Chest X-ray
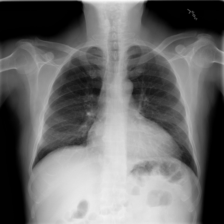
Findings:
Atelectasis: negative
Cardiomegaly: positive
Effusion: positive
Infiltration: positive
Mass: negative
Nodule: negative
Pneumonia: negative
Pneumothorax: negative
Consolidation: negative
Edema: negative
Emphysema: negative
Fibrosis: negative
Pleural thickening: negative
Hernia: negative